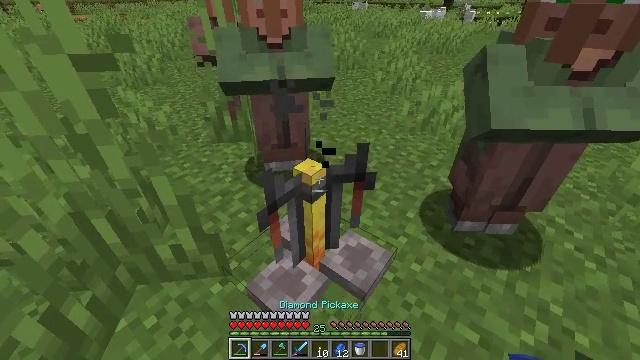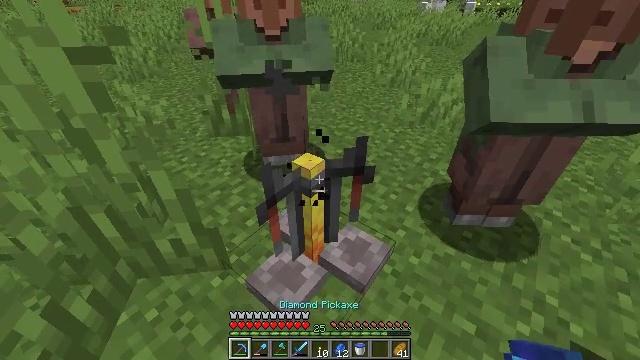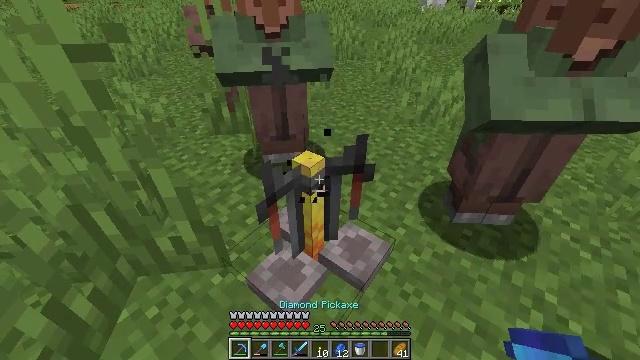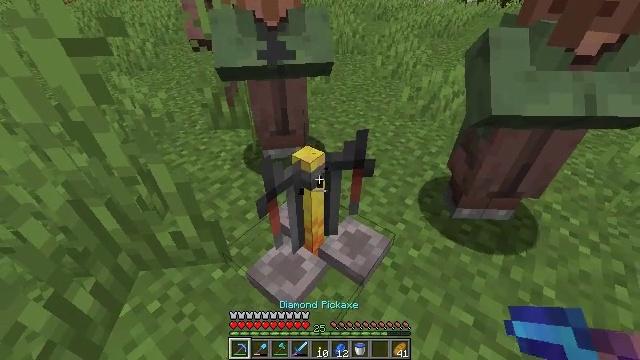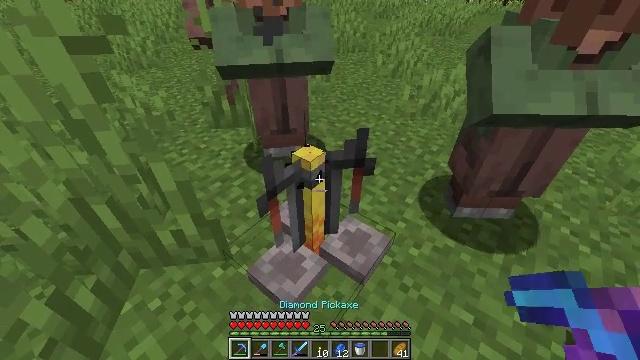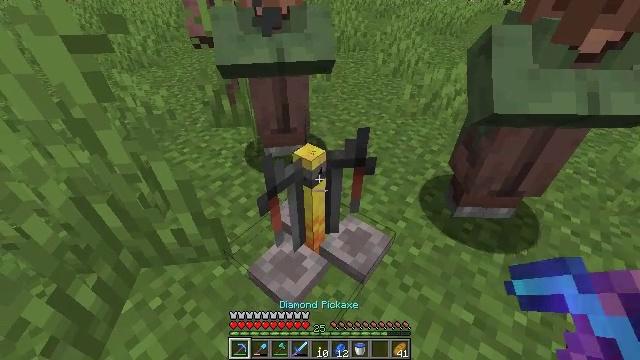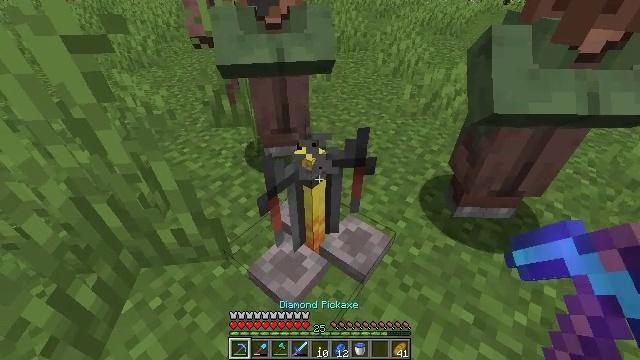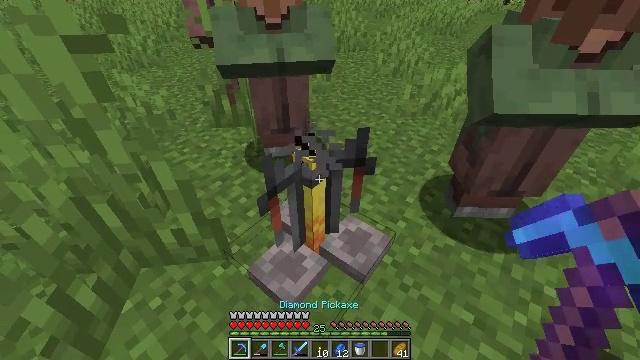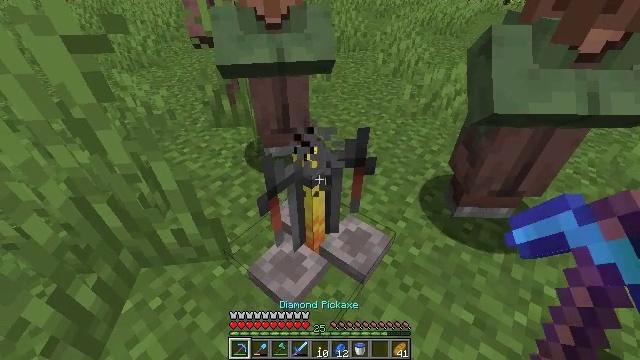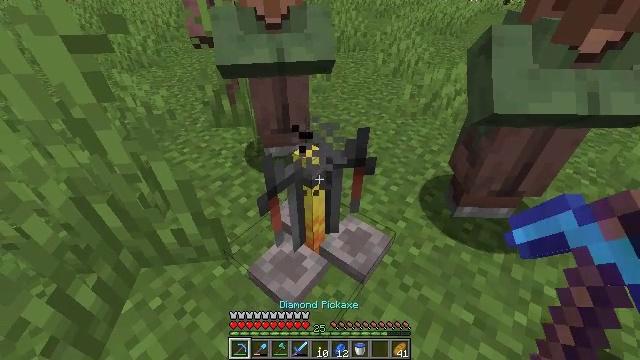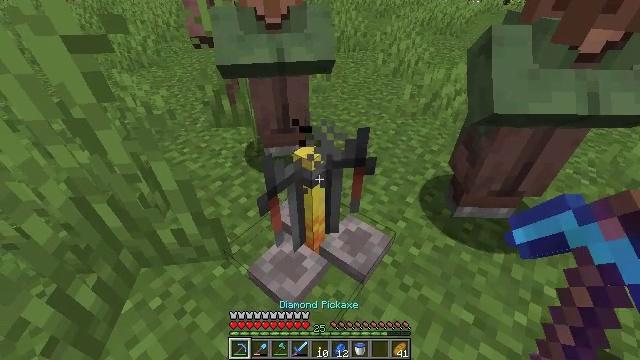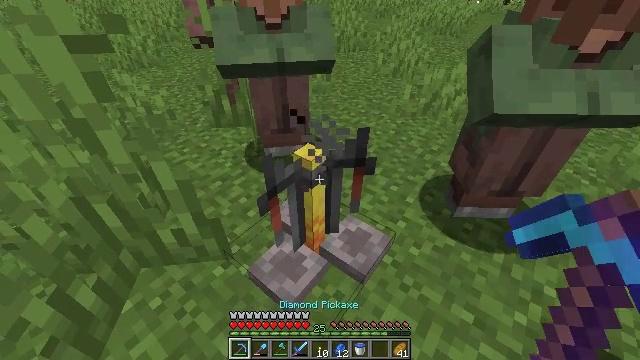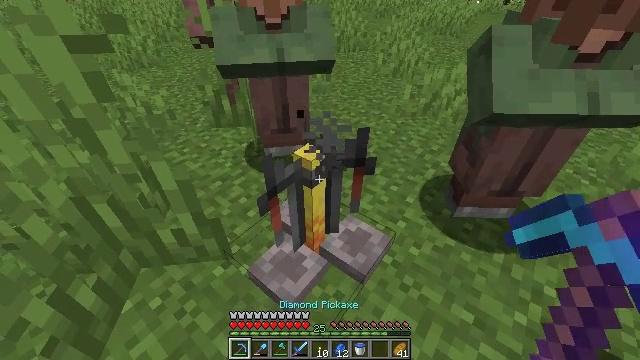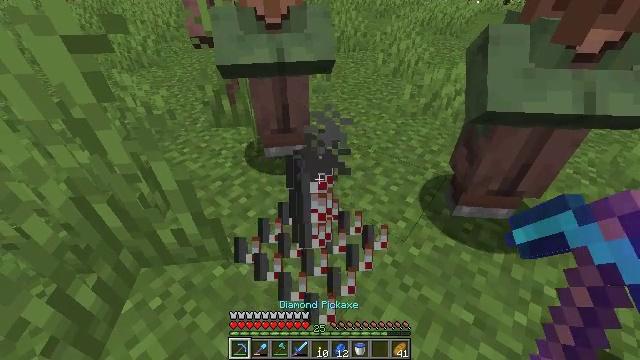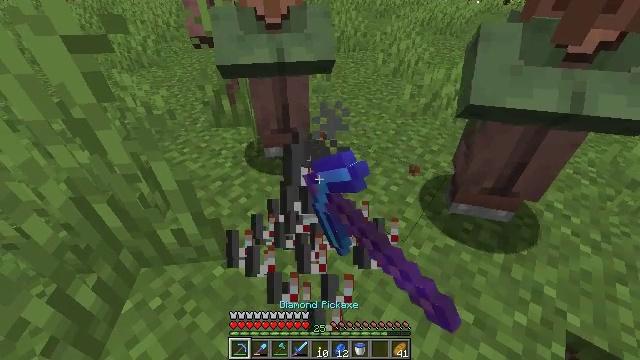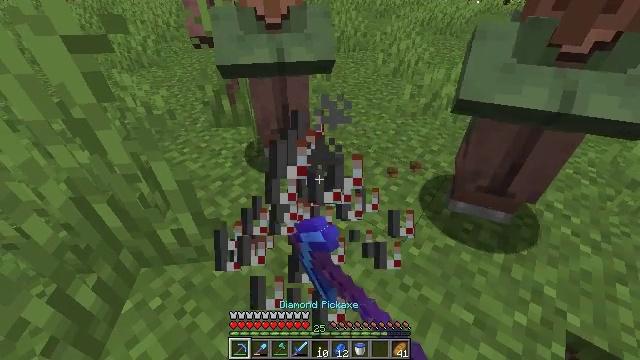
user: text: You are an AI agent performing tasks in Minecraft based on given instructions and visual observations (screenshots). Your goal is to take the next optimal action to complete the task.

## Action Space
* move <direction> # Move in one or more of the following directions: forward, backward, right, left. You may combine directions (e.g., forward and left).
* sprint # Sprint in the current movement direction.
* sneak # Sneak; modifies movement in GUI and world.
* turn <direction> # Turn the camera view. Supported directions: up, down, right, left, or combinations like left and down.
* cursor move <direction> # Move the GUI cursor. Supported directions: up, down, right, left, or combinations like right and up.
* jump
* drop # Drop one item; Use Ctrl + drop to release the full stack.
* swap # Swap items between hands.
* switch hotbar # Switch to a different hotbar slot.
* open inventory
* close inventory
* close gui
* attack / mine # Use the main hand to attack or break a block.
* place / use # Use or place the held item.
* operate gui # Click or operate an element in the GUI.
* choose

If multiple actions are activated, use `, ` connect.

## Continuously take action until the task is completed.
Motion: motion action
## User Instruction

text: Collect the brewing stand for reuse.
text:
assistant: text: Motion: turn down
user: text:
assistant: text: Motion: no_op
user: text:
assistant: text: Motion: turn down
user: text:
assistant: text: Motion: no_op
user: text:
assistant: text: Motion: no_op
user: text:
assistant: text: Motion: no_op
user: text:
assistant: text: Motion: no_op
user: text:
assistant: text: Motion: no_op
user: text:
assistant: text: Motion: no_op
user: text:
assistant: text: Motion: no_op
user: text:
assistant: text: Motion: no_op
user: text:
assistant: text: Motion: no_op
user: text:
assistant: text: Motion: attack / mine
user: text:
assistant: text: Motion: attack / mine
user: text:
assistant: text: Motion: attack / mine
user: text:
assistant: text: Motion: attack / mine
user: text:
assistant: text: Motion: no_op
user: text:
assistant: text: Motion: no_op